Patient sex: M
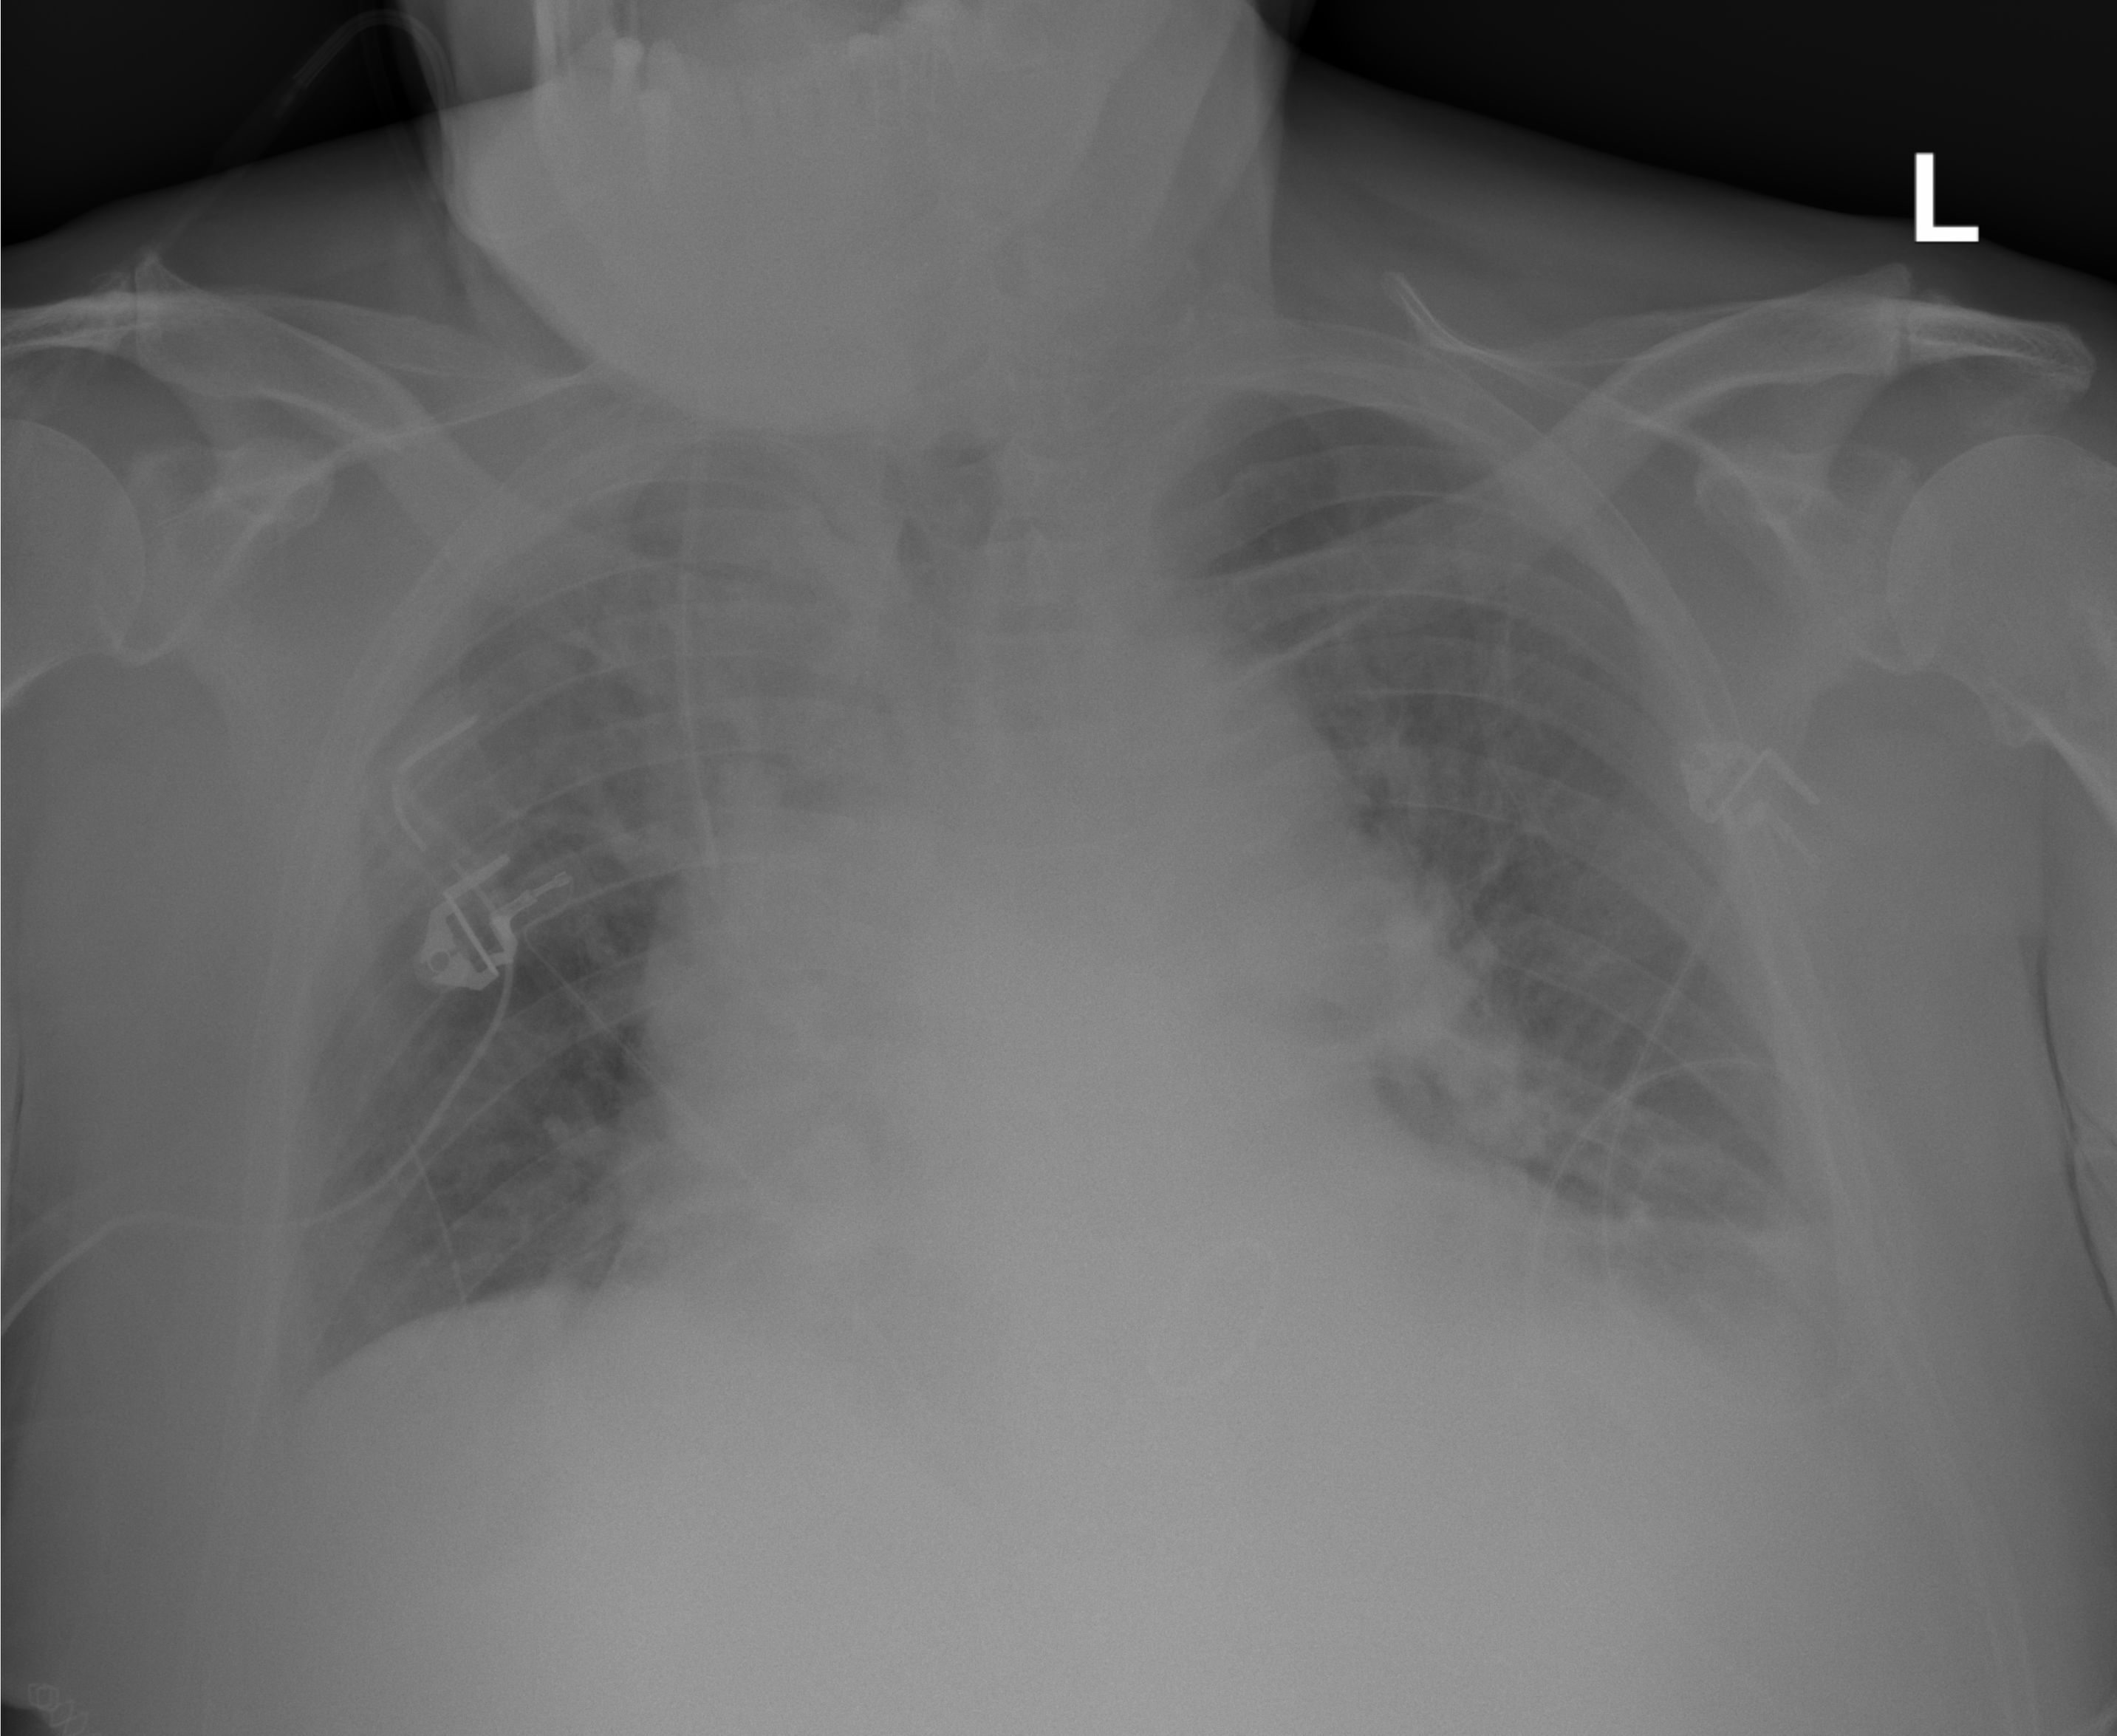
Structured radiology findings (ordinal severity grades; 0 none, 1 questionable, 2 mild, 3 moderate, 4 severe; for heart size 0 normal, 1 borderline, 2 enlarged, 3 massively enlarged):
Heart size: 2
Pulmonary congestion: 2
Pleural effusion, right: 1
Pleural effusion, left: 2
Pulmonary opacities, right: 0
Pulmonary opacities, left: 0
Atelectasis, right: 2
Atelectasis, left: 1